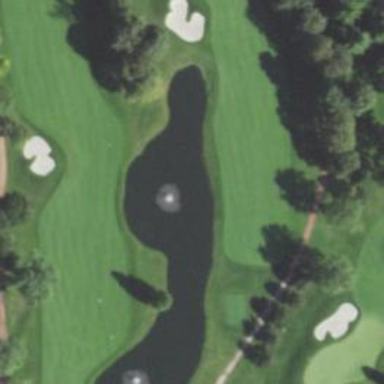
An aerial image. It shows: Water hazard on golf course. The hazard is natural water feature.